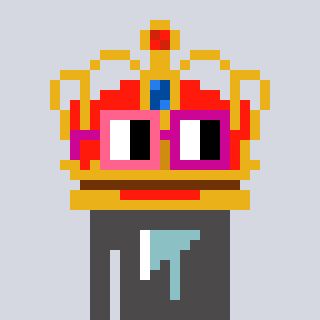
a pixel art character with square pink and red glasses, a crown-shaped head and a grayscale-colored body on a cool background